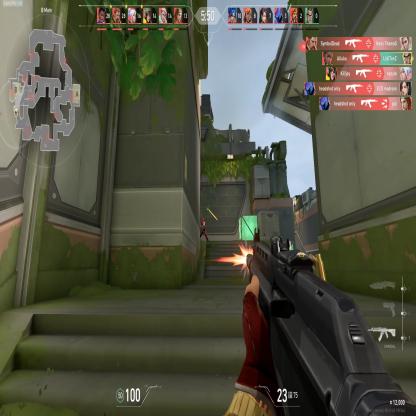
Label: enemy